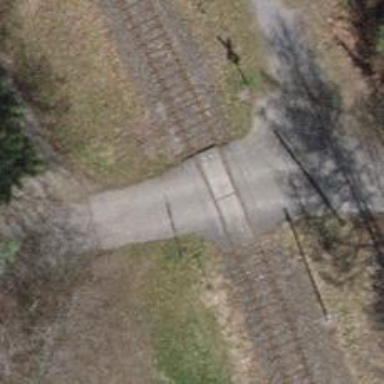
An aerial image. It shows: Level crossing along the railway.